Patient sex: M
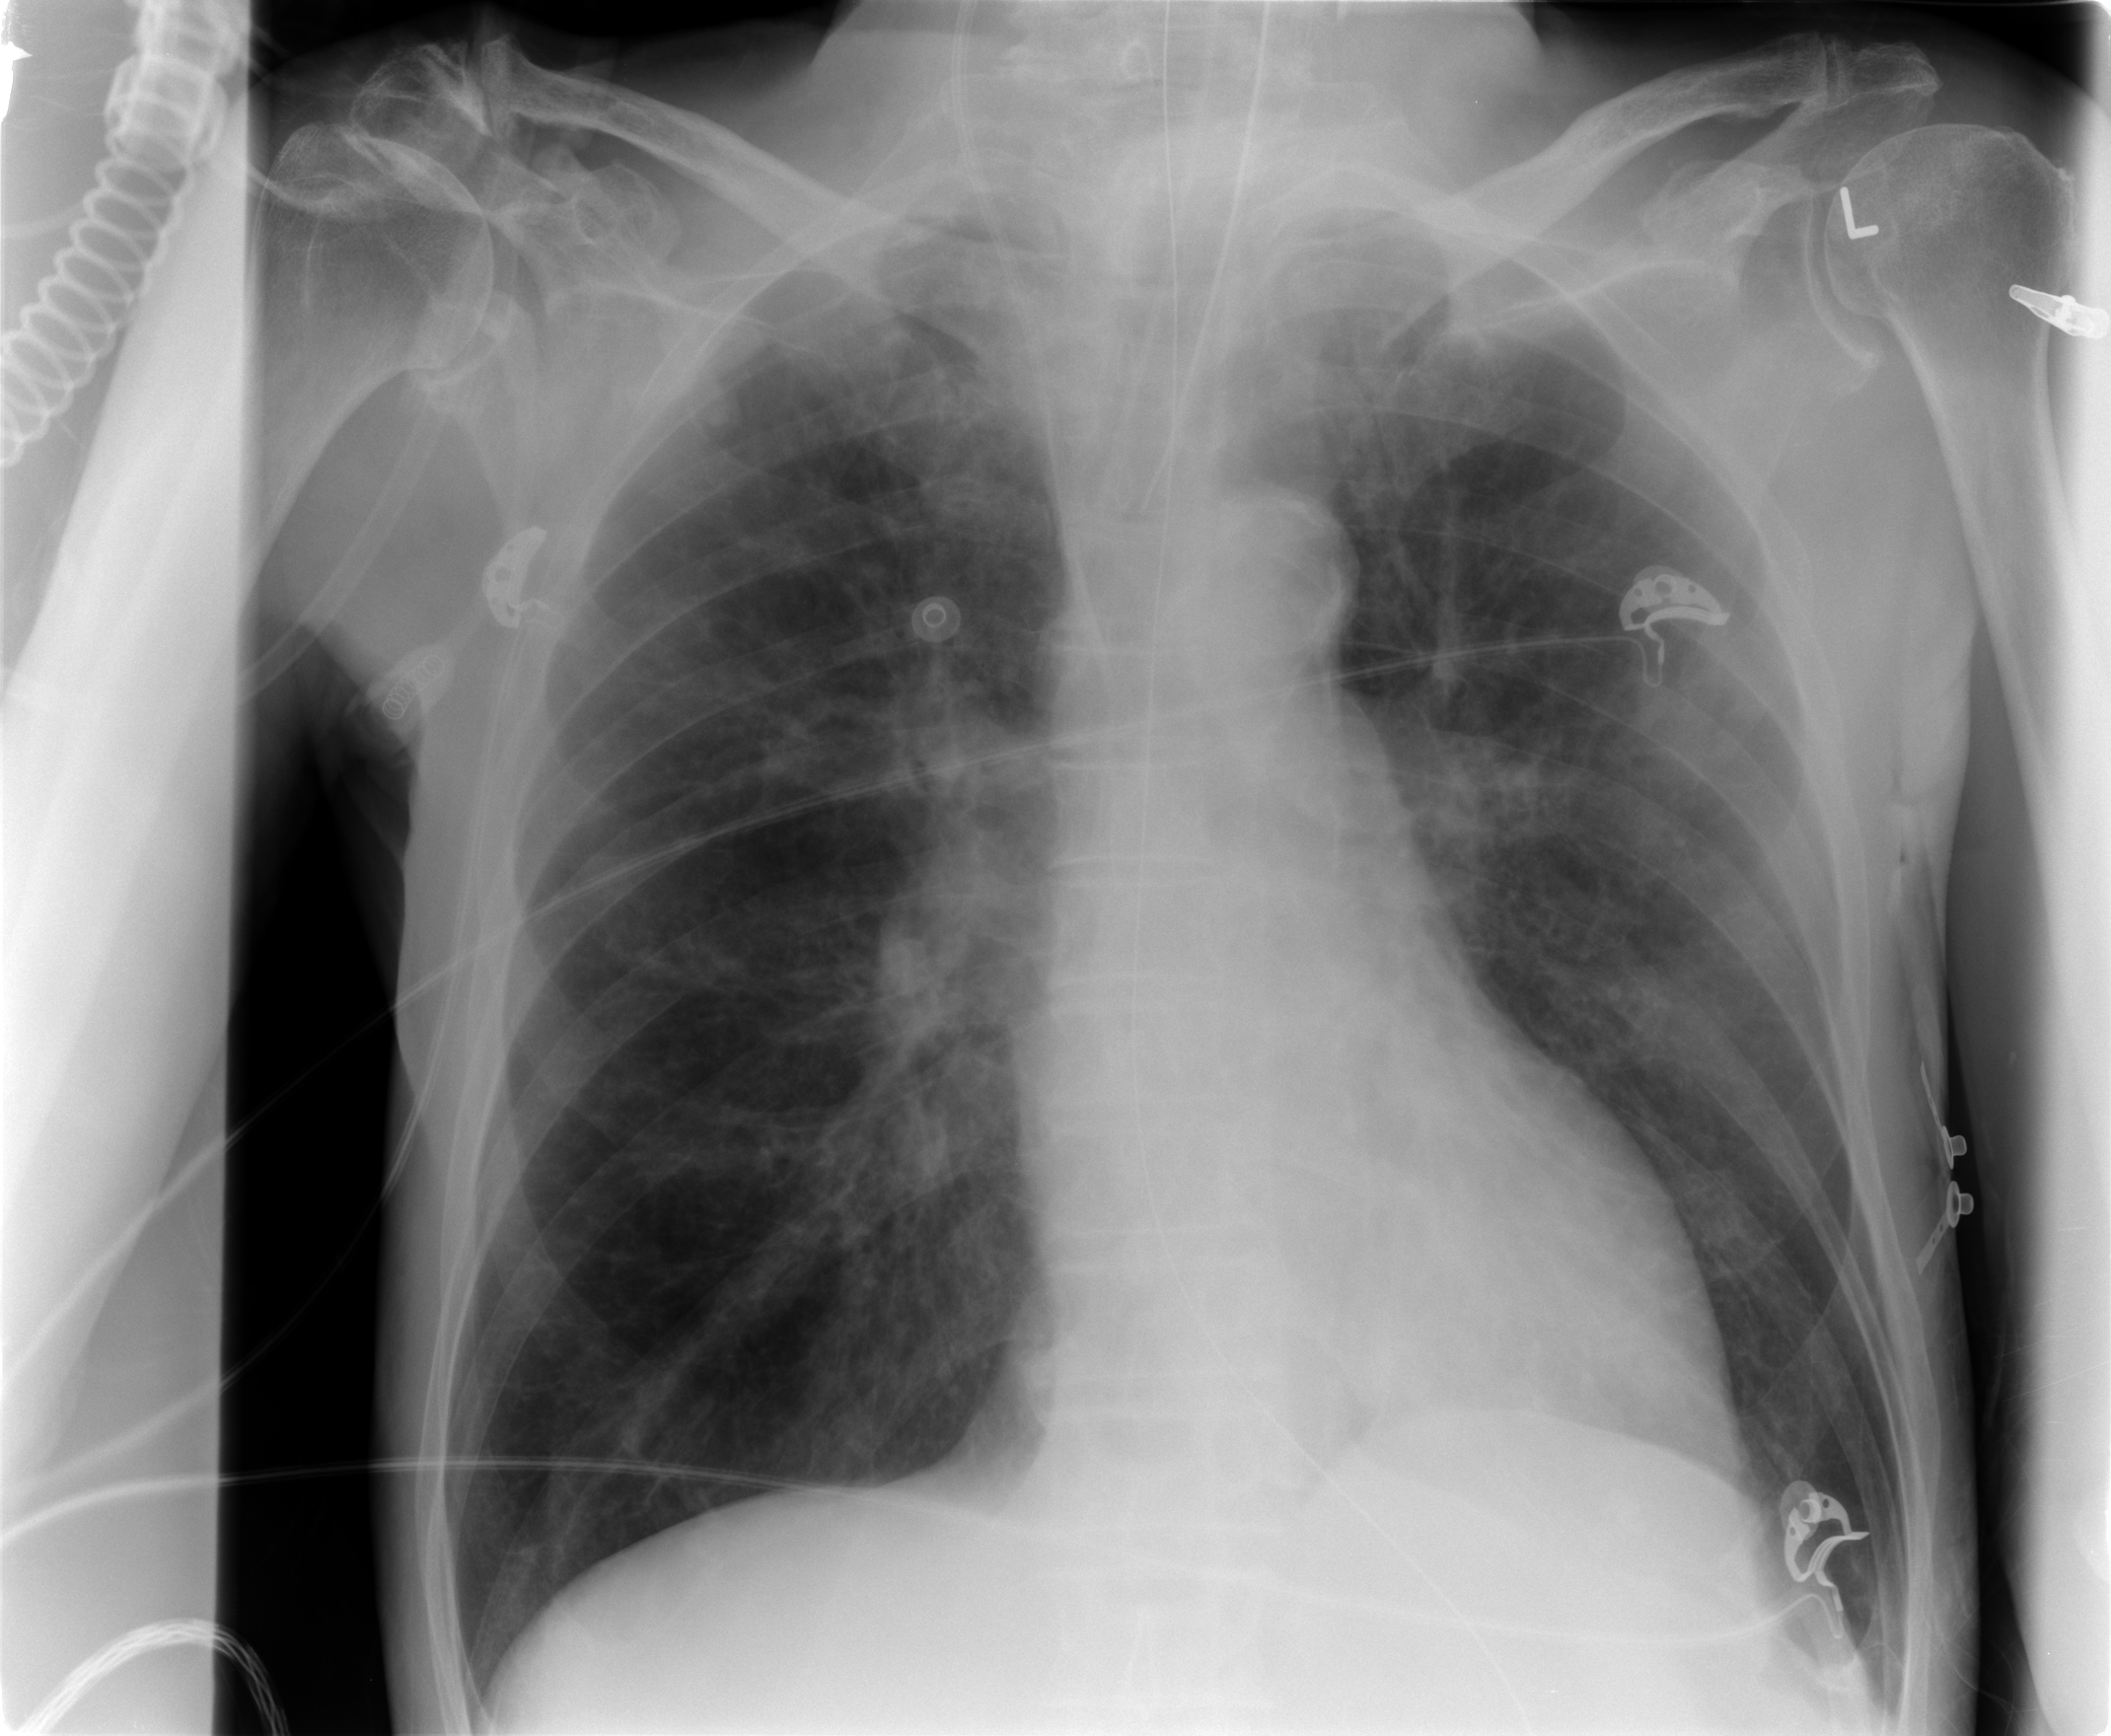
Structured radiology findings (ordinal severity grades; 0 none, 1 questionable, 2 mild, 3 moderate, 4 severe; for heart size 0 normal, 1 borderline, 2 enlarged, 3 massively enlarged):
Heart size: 0
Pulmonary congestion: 2
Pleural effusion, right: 0
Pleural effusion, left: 0
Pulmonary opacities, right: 0
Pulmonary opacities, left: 1
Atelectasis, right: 0
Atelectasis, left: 1